Interaction volume radius: 10 \u00c5
Interaction volume height: 30 \u00c5
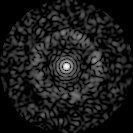
Disorder parameter: 0.8326